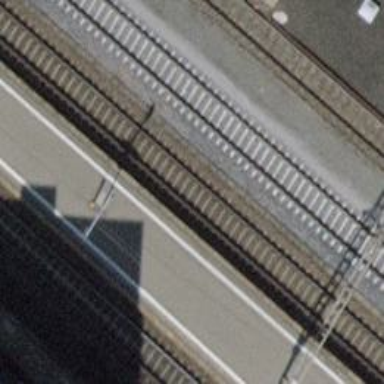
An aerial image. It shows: Railway signal.